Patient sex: M
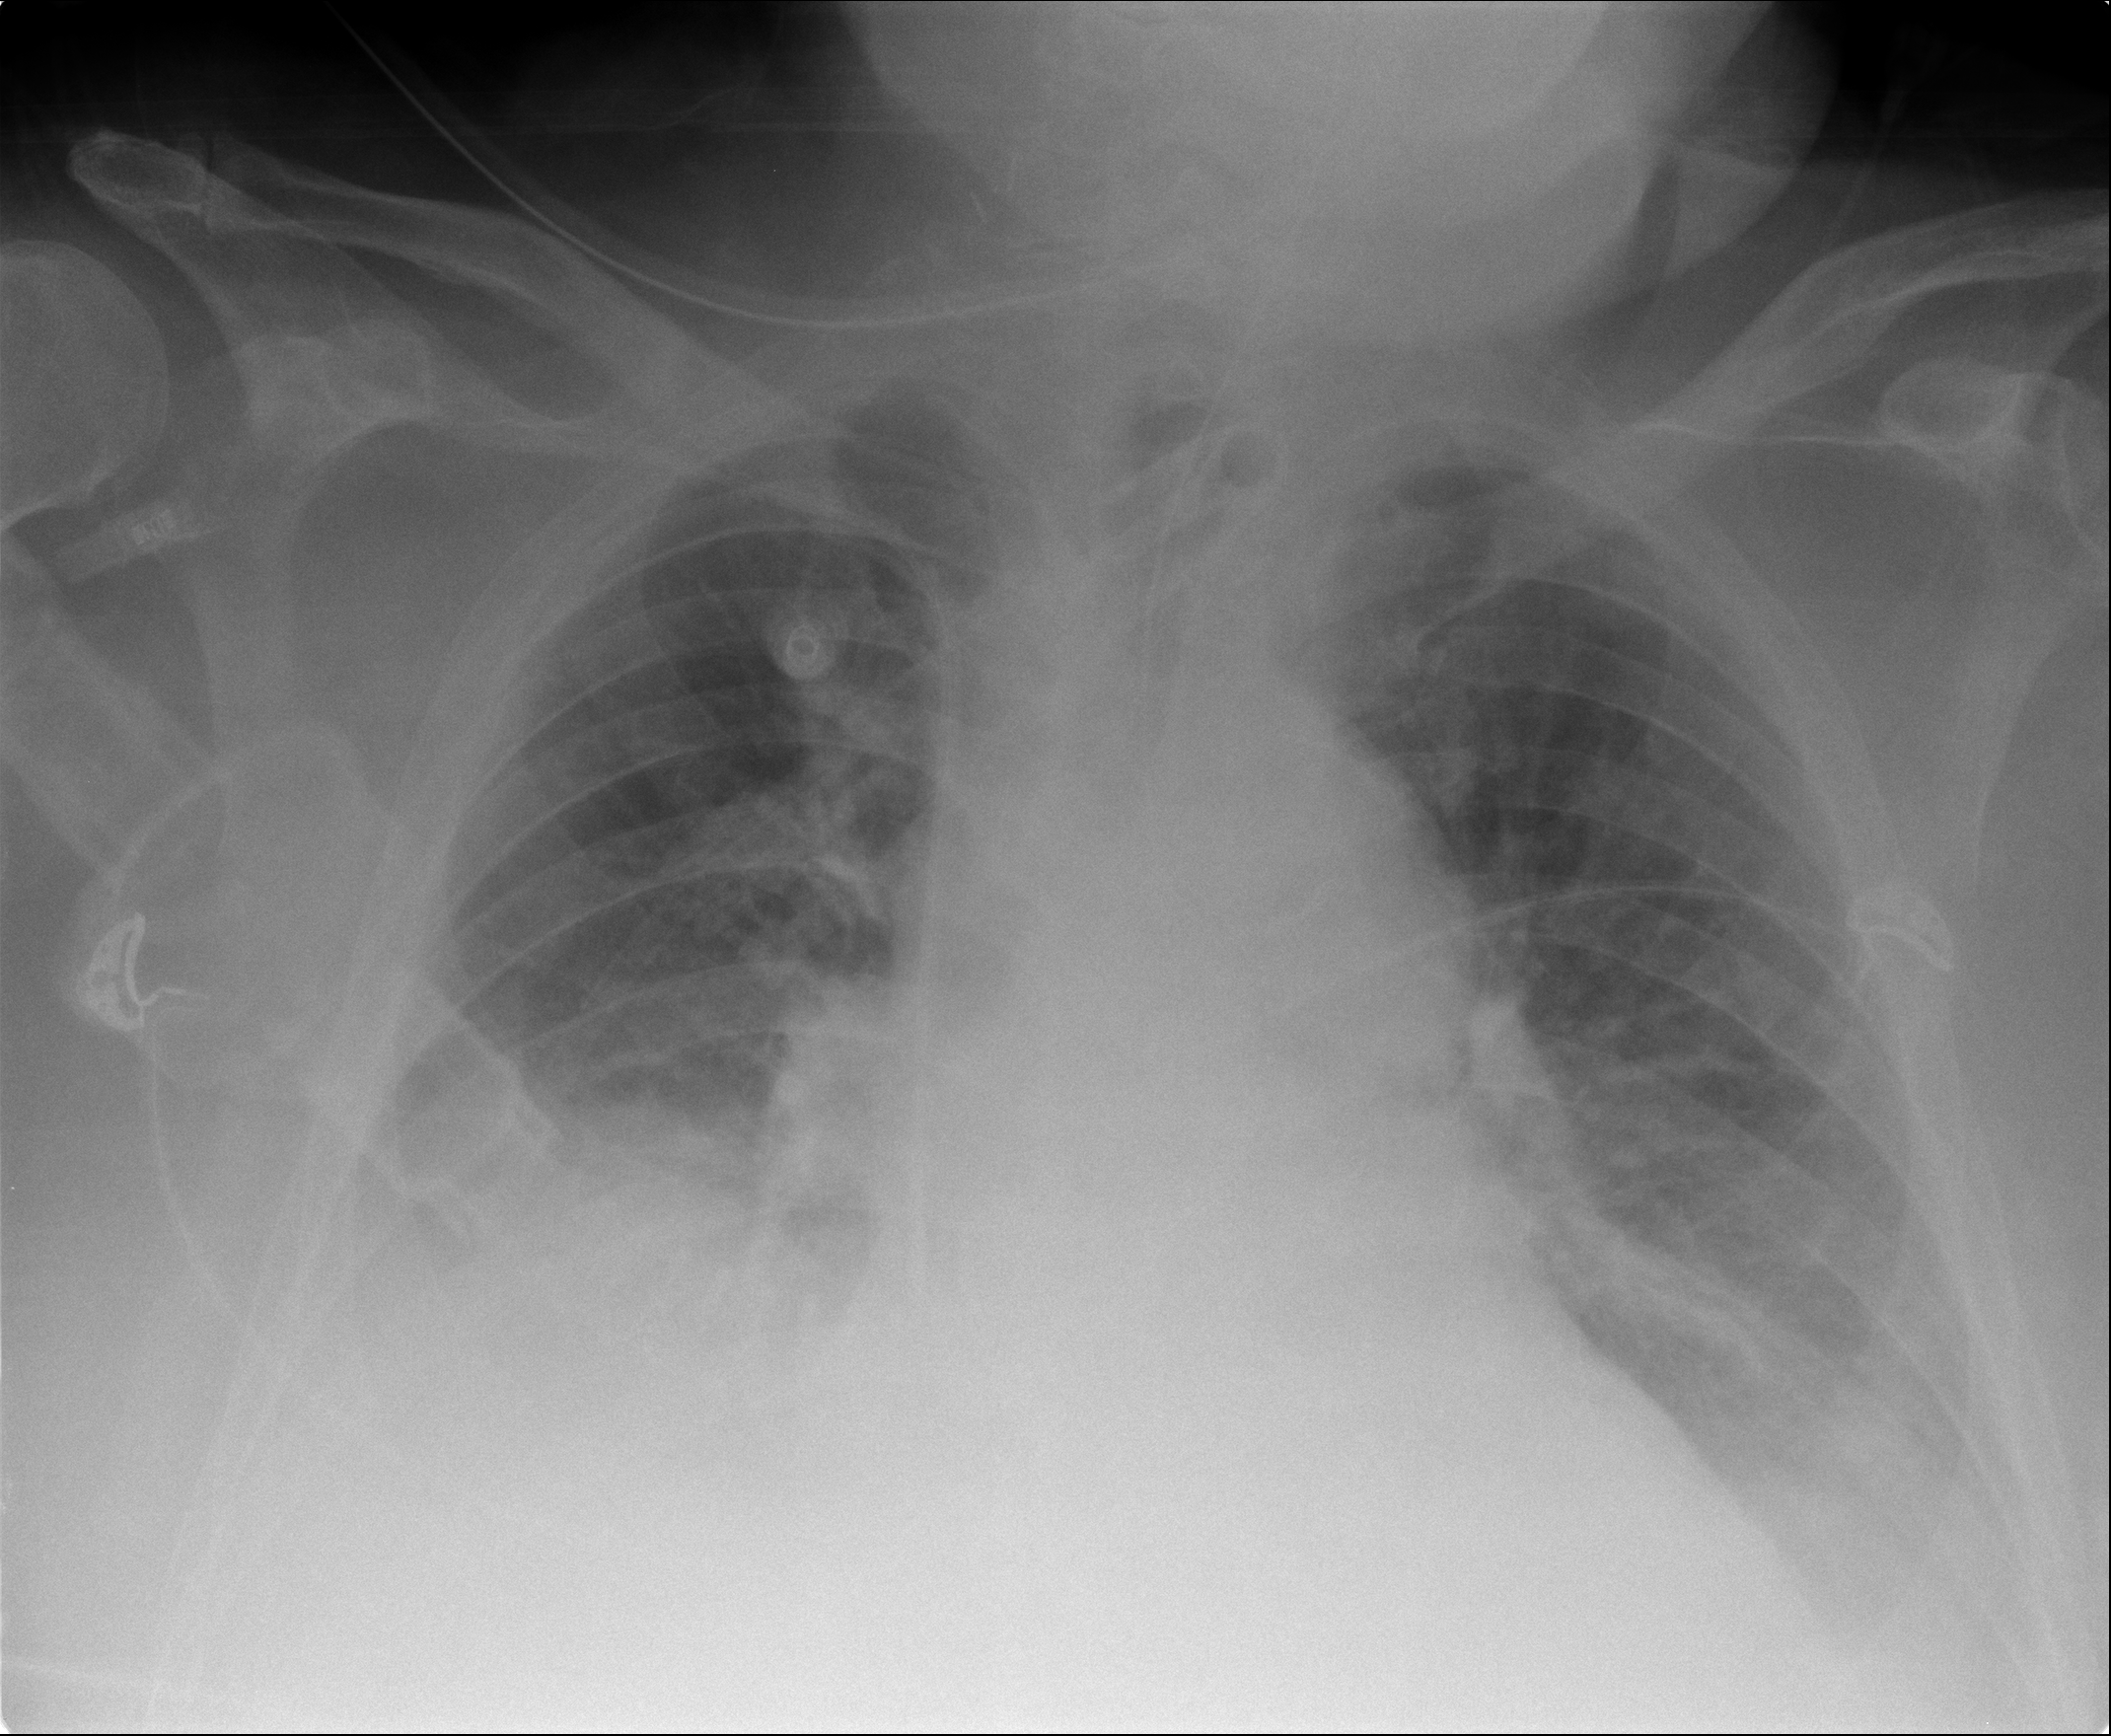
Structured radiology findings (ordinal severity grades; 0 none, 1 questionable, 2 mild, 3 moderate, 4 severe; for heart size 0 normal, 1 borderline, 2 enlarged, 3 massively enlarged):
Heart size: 2
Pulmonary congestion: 2
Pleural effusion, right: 3
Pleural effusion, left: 2
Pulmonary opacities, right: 1
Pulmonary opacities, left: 1
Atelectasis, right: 3
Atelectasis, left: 3